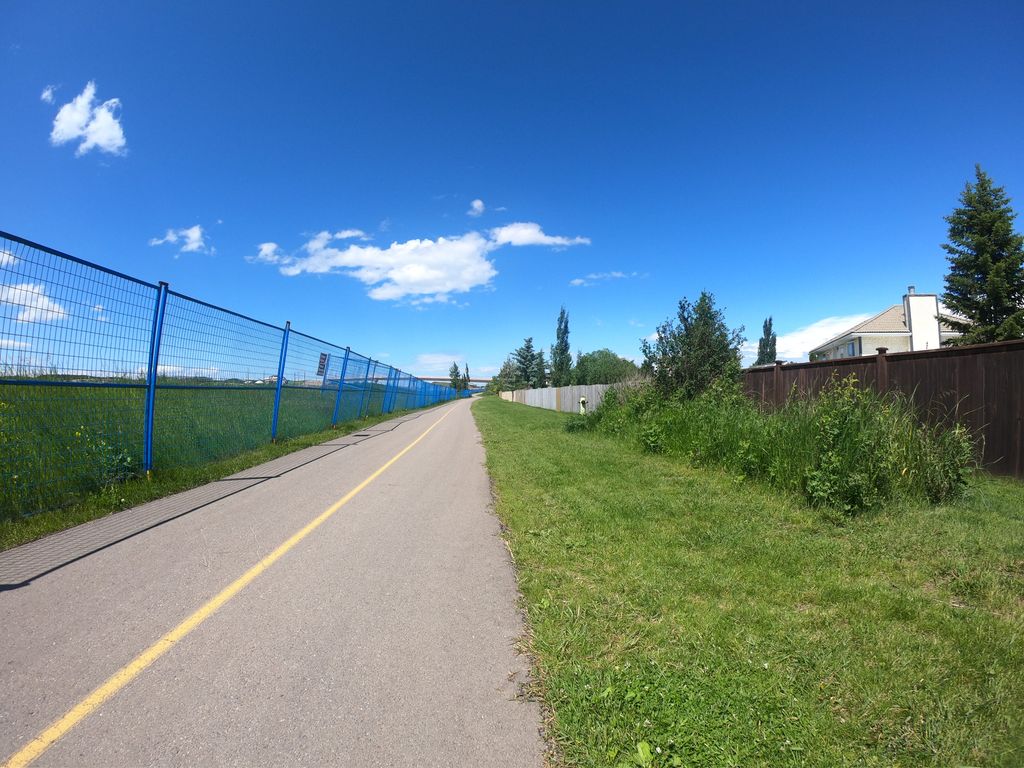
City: calgary